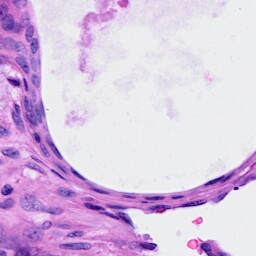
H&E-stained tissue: Ovarian